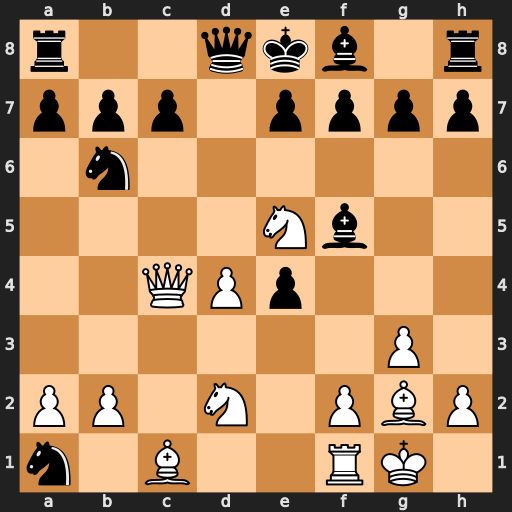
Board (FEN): r2qkb1r/ppp1pppp/1n6/4Nb2/2QPp3/6P1/PP1N1PBP/n1B2RK1
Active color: w
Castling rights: kq
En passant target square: -
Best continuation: Qxf7#